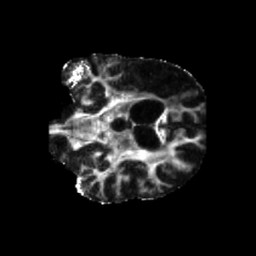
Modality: FA
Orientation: coronal
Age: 71
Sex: male
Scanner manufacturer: siemens
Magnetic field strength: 3 T
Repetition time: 5.25 s
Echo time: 0.08 s